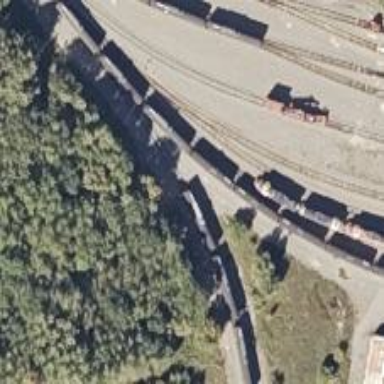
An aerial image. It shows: Railway yard.